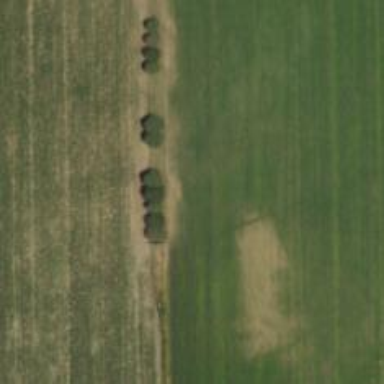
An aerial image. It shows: Row of trees in natural setting.